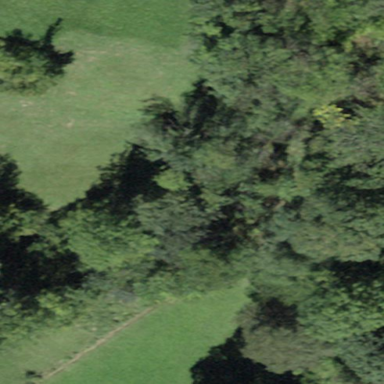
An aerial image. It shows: Forest area.